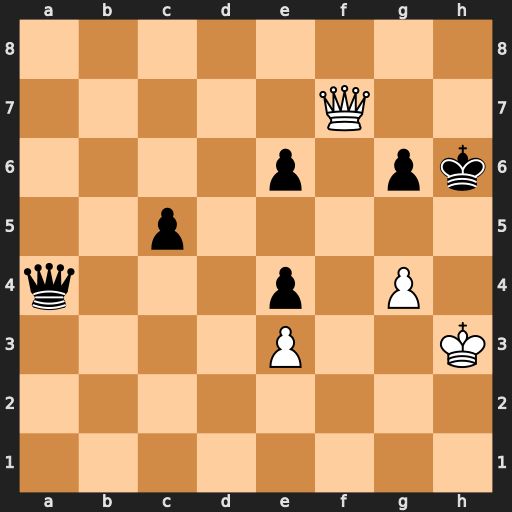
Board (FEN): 8/5Q2/4p1pk/2p5/q3p1P1/4P2K/8/8
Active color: w
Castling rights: -
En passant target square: -
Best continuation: g5+ Kxg5 Qf4+ Kh5 Qh4#